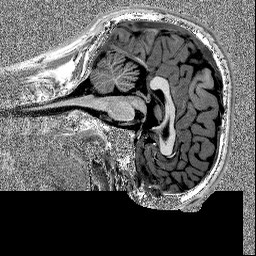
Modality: MP2RAGE
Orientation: sagittal
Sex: male